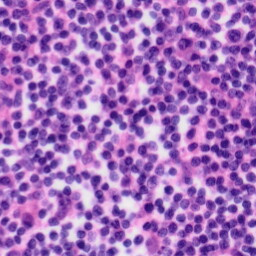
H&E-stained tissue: Tonsil